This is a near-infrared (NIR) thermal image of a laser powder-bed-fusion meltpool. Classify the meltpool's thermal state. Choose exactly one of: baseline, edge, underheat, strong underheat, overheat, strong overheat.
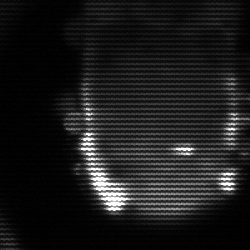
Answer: baseline